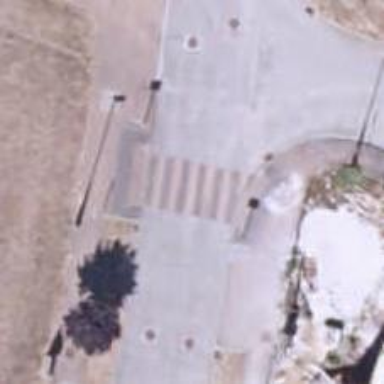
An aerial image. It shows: Zebra crossing on the road.